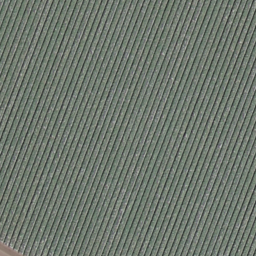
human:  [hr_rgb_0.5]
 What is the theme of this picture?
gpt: farmland